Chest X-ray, AP view. Patient: 48 years old, sex M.
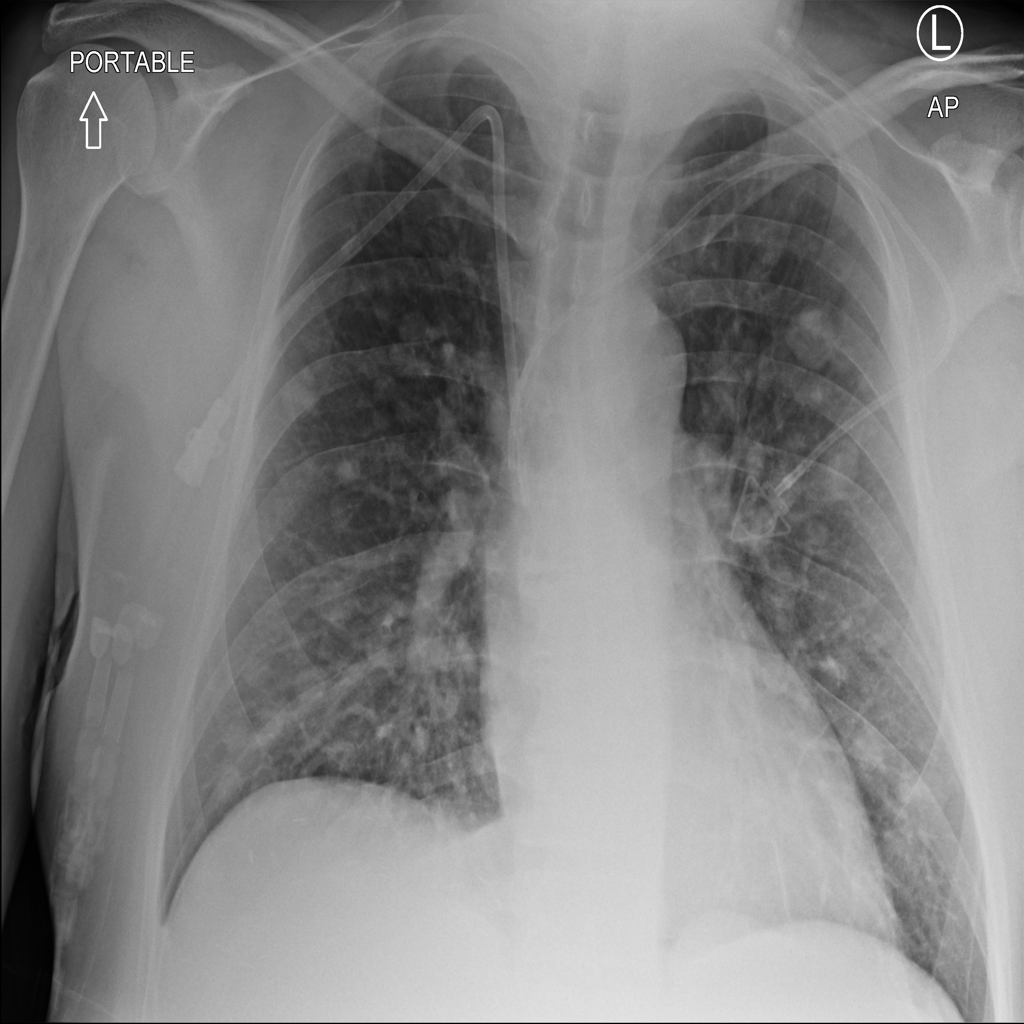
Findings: Nodule